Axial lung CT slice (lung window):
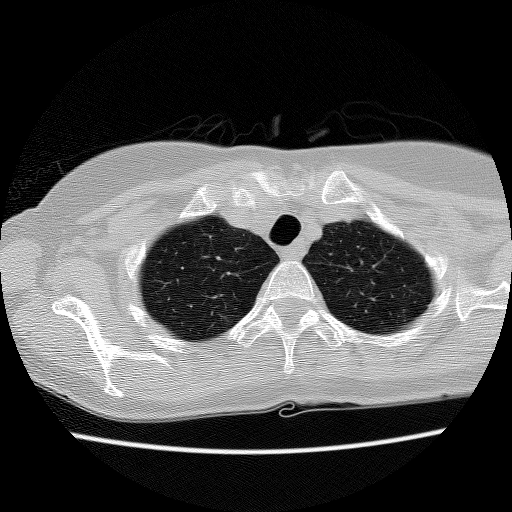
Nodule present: no